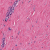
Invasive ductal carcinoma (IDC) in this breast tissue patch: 0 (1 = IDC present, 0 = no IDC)